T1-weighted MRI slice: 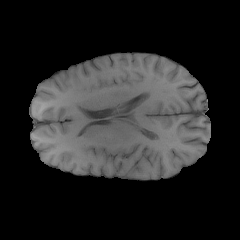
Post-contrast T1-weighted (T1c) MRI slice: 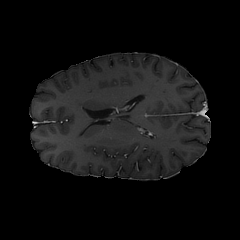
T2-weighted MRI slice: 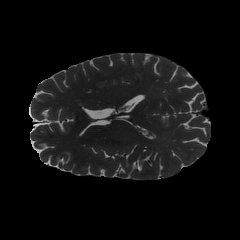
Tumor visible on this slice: no